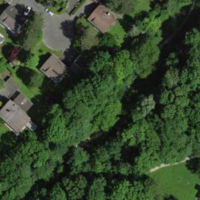
EUNIS habitat code: 53
Species observed at this site:
Cornus sanguinea
Propylaea quatuordecimpunctata
Ficus carica
Cydonia oblonga